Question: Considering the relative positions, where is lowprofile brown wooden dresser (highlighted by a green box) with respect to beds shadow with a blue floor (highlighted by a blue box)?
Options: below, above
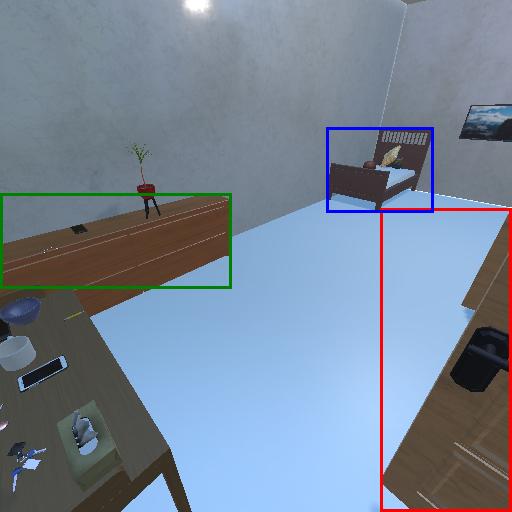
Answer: below